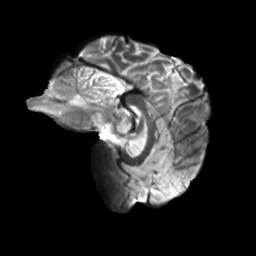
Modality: T2w
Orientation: sagittal
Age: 30
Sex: female
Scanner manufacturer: siemens
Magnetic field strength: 6.98 T
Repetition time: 7.776 s
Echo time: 0.076 s